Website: lowes
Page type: order-returns
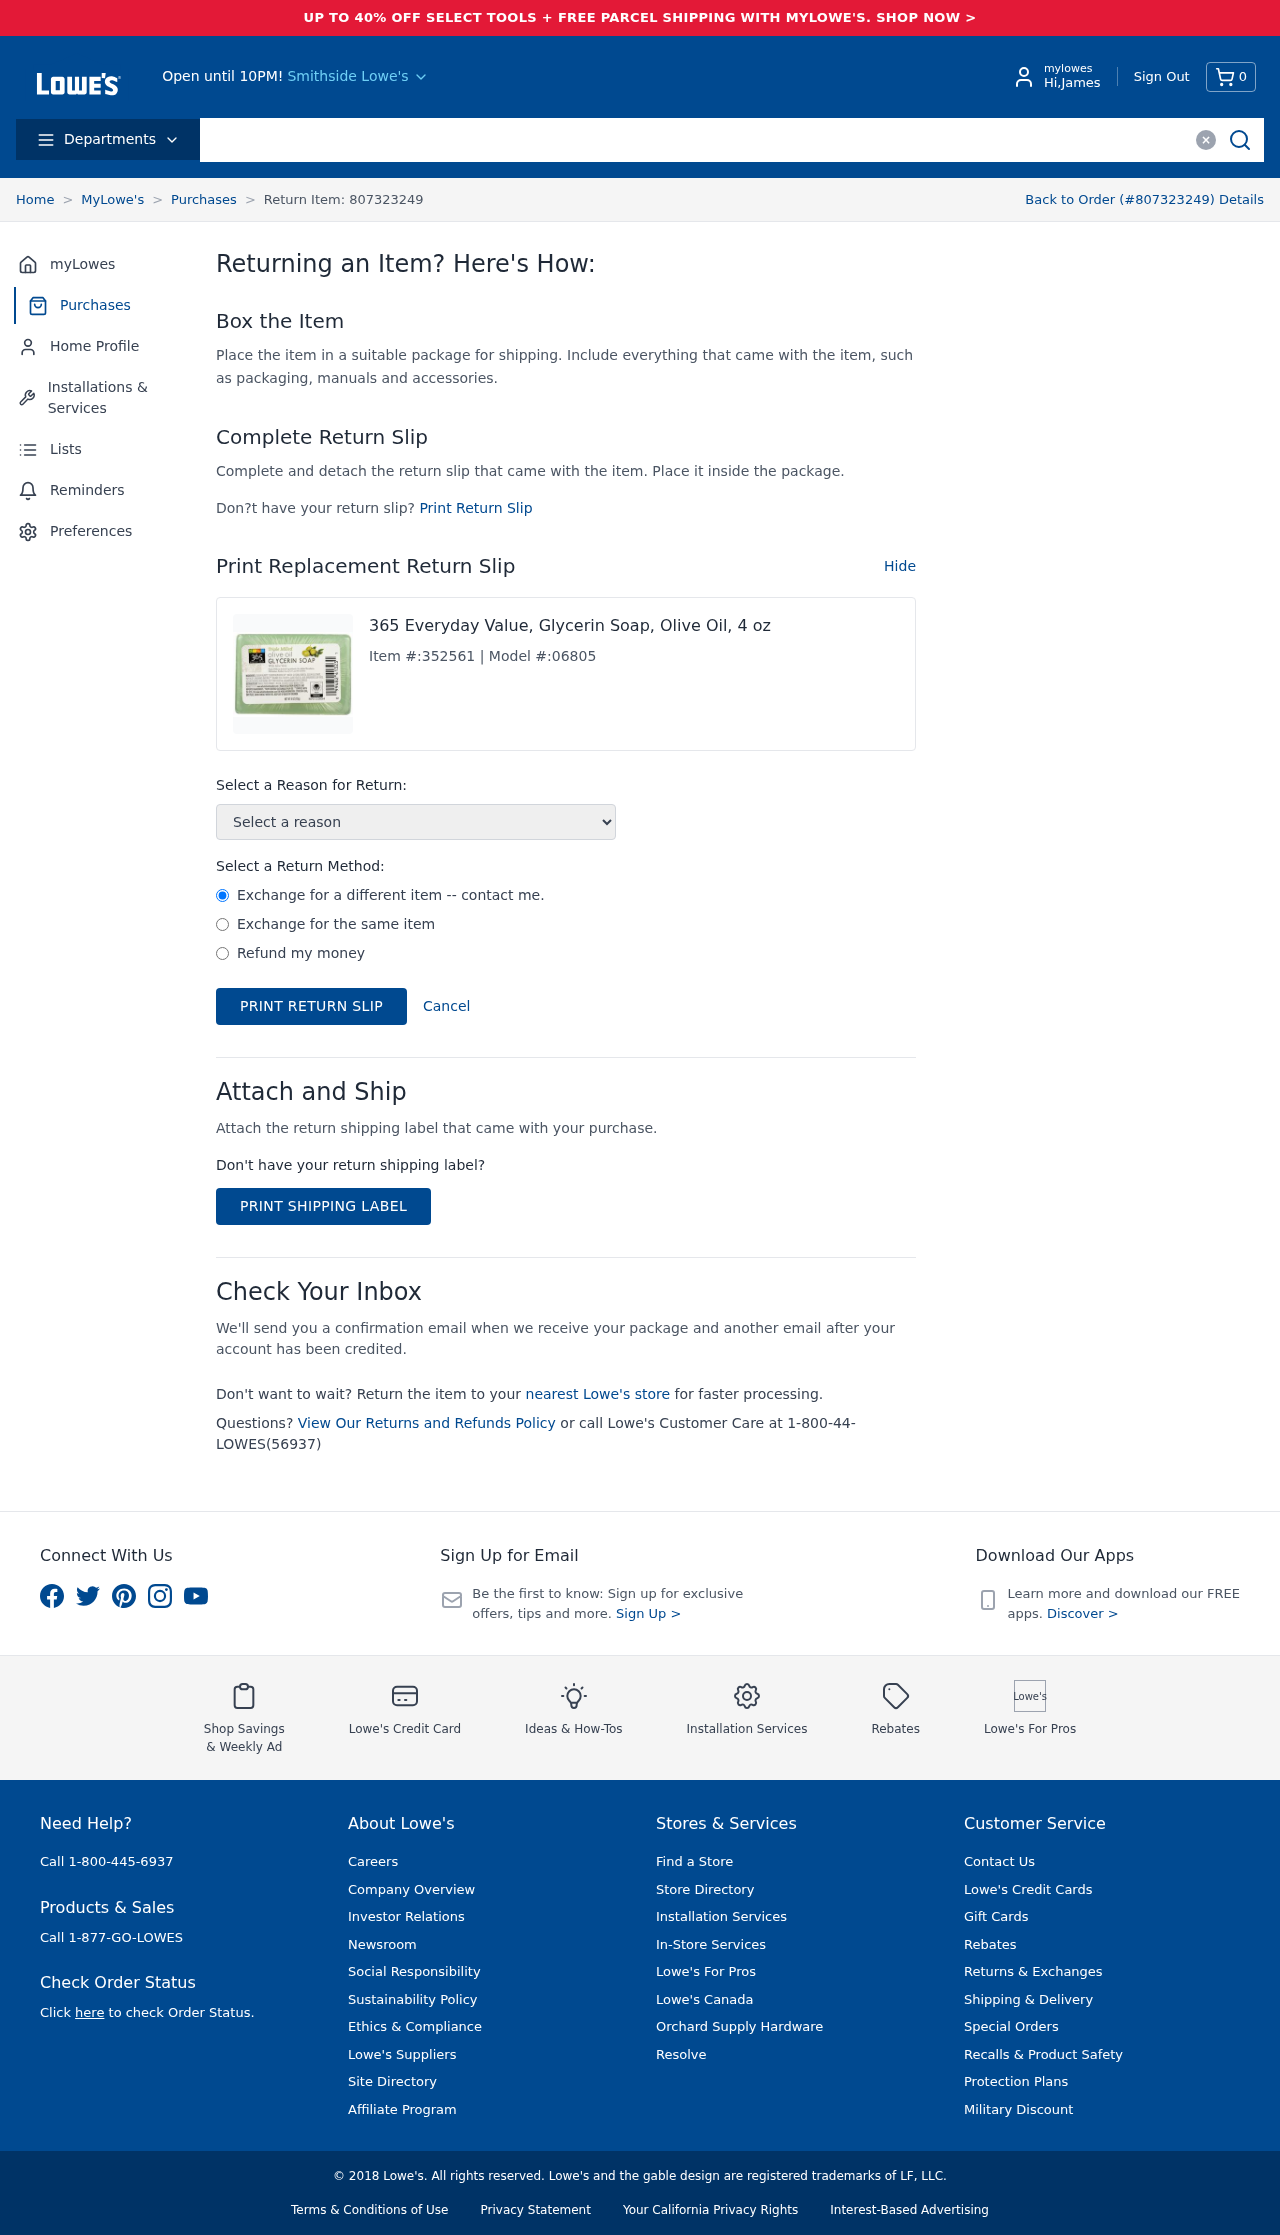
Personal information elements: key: PII_CITY
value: Smithside Lowe's
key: PII_FIRSTNAME
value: James
Product elements: key: PRODUCT1_NAME
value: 365 Everyday Value, Glycerin Soap, Olive Oil, 4 oz
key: PRODUCT1_ITEM_NUMBER
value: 352561
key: PRODUCT1_MODEL_NUMBER
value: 06805
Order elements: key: ORDER_NUM_ITEMS
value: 0
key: ORDER_ID
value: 807323249
Other elements: key: RETURN_ITEM_ID
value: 807323249
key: RETURN_METHOD
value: Exchange for a different item -- contact me.
Exchange for the same item
Refund my money